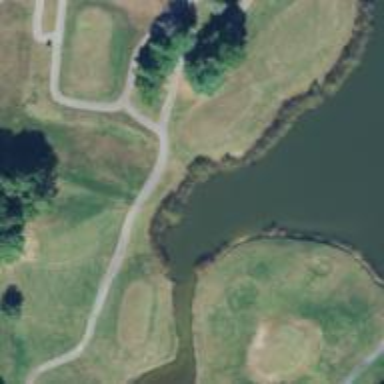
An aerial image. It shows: Service road used as golf cart path.